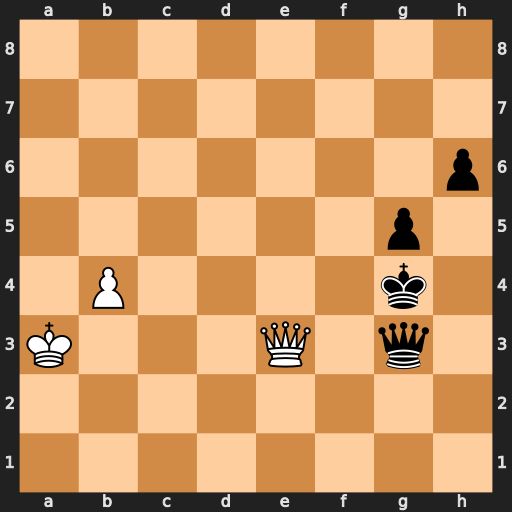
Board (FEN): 8/8/7p/6p1/1P4k1/K3Q1q1/8/8
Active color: w
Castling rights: -
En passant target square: -
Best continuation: Qxg3+ Kxg3 b5 g4 b6